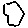
Label: hexagon